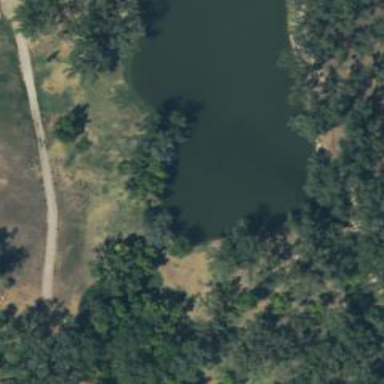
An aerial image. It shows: Disc golf tee area.